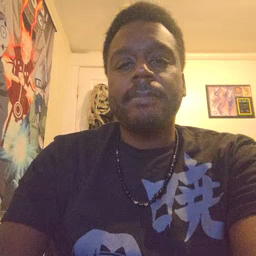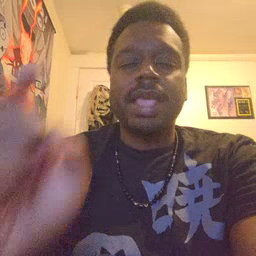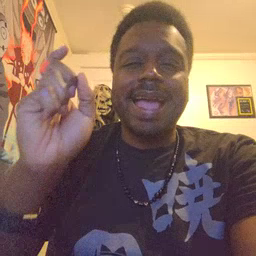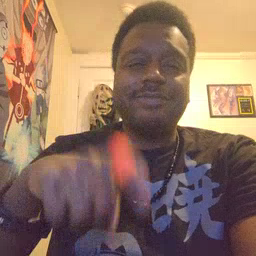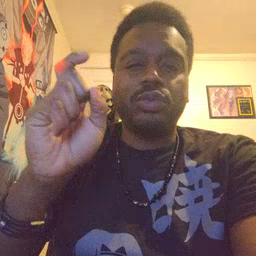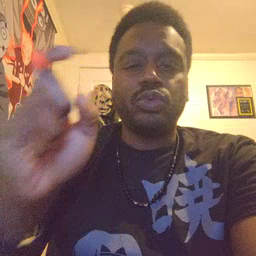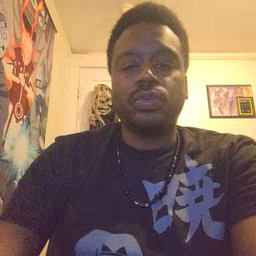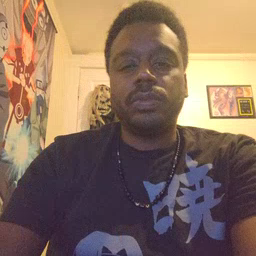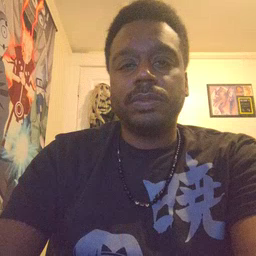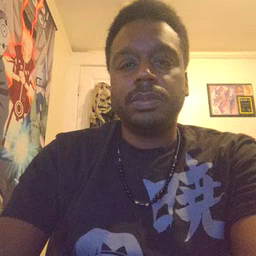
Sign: haveto